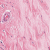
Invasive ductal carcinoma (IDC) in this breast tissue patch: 0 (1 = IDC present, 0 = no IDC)